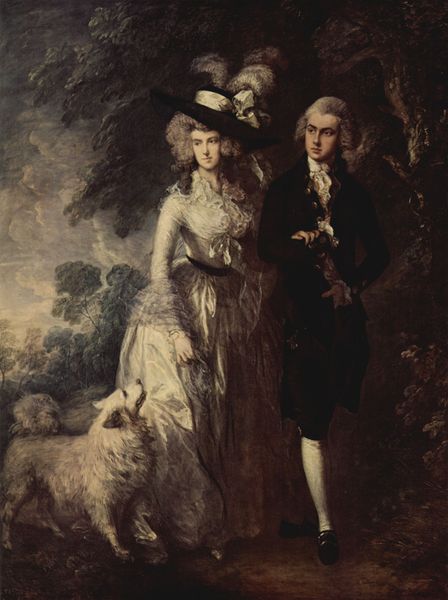
Titel: Der Morgenspaziergang (Porträt des Squire Hallett und seiner Frau)
Künstler: Thomas Gainsborough
Standort: London
Institution: National Gallery
Schlagwörter: baum, blätter, dunkel, feder, gemälde, himmel, laub, mann, schatten, weiß, wolken, bäume, grün, landschaft, menschen, abend, braun, frau, grau, hell, hut, kleid, licht, nacht, pastell, schwarz, dame, gürtel, hund, park, tier, weg, wolke, malerei, anzug, mütze, arm, barock, federn, kleidung, kragen, stehen, bildnis, gruppenportrait, herr, hände, portrait, porträt, dämmerung, natur, büsche, gehen, sonne, haare, adel, familie, paar, rokkoko, spitzen, england, gainsborough, locken, renaissance, rokoko, vornehm, wald, federhut, fell, perücke, liebe, düster, schuhe, tüll, farbe, sonnenuntergang, spazieren, spitz, pastellfarben, strumpf, edel, rüschen, strümpfe, doppelbildnis, doppelportrait, schaf, spaziergang, idyll, lichtung, uniform, schuh, jagd, ganzfigur, biedermeier, ehepaar, korsett, hochzeit, höfisch, kniestrumpf, kniestrümpfe, kniebundhosen, lord, schnallenschuhe, lady, bellen, perrücke, spätbarock, jabot, himmer, flaneure, britisch, weiße strümpfe, kavalier, hung, reynolds, hamilton, schwazr, pomp, pudel, arm in arm, untergehakt, frau mann, mach doch, strumof, aristokraten, braujn, frauu, perücker, thomas gainsborough, dame mit hut, gaynsborrow, 19 jh, lawrence, gainsborrow, geinsborrow, gürrtel, tpaar, paar mit hund, spitz (hund)